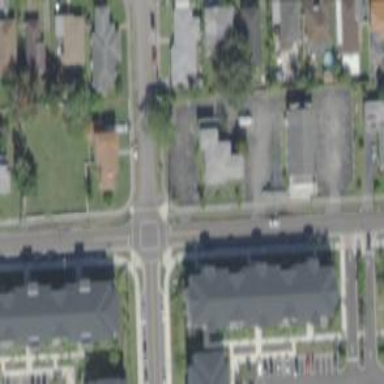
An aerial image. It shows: Marked crossing on the road.